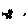
Label: cat